Question: I am needing to add labels to a donut plot at an angle, as shown in the image. I can only find information about angled text in relation to axis labels. Is there an easy way to do this for a donut chart? I don't mind making some changes inside the jqplot renderer, or just figuring out the angles and drawing the text on the overlay canvas -- I'm just wondering if anyone has done this or knows a better way.

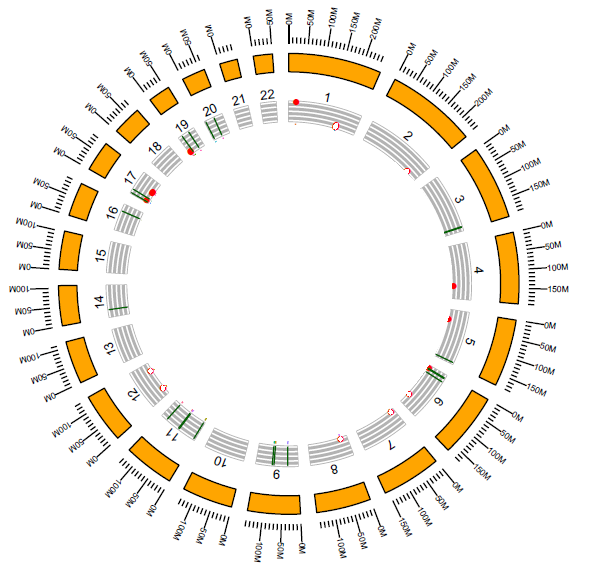
Answer: Answering my own question: I found that there is no provision to rotate labels in a donut chart - they are stored on the page as tags. However it is quite easy to draw them onto the overlay canvas after the chart is loaded.
'''
var co = plot3.plugins.canvasOverlay;
var fiftiesSeries = plot3.series[0];
var ctx=co.canvas._ctx;
ctx.font="10px arial";
for (var i = 0; i < fiftiesSeries.gridData.length; i++) {
if (fiftiesSeries.gridData[i][0]) {
var targetX = fiftiesSeries._center[0] + ((fiftiesSeries._radius) * Math.sin(fiftiesSeries.gridData[i][1] - (fiftiesSeries.gridData[i][2] * Math.PI)));
var targetY = fiftiesSeries._center[1] - ((fiftiesSeries._radius) * Math.cos(fiftiesSeries.gridData[i][1] - (fiftiesSeries.gridData[i][2] * Math.PI)));
ctx.setTransform(1, 0, 0, 1, 0, 0); // reset
ctx.translate(targetX, targetY);
ctx.rotate(fiftiesSeries.gridData[i][1] - ((fiftiesSeries.gridData[i][2] + 0.5) * Math.PI));
ctx.fillText(fiftiesSeries.gridData[i][0], 3, 3);
}
}
'''
I hope this helps someone.